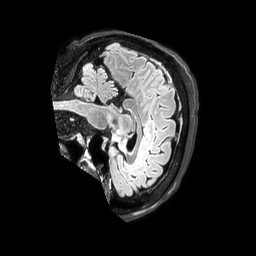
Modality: FLAIR
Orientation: sagittal
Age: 53
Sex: female
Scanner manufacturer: philips
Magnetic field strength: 3 T
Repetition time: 4.8 s
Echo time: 0.34 s